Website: macys
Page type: gifting
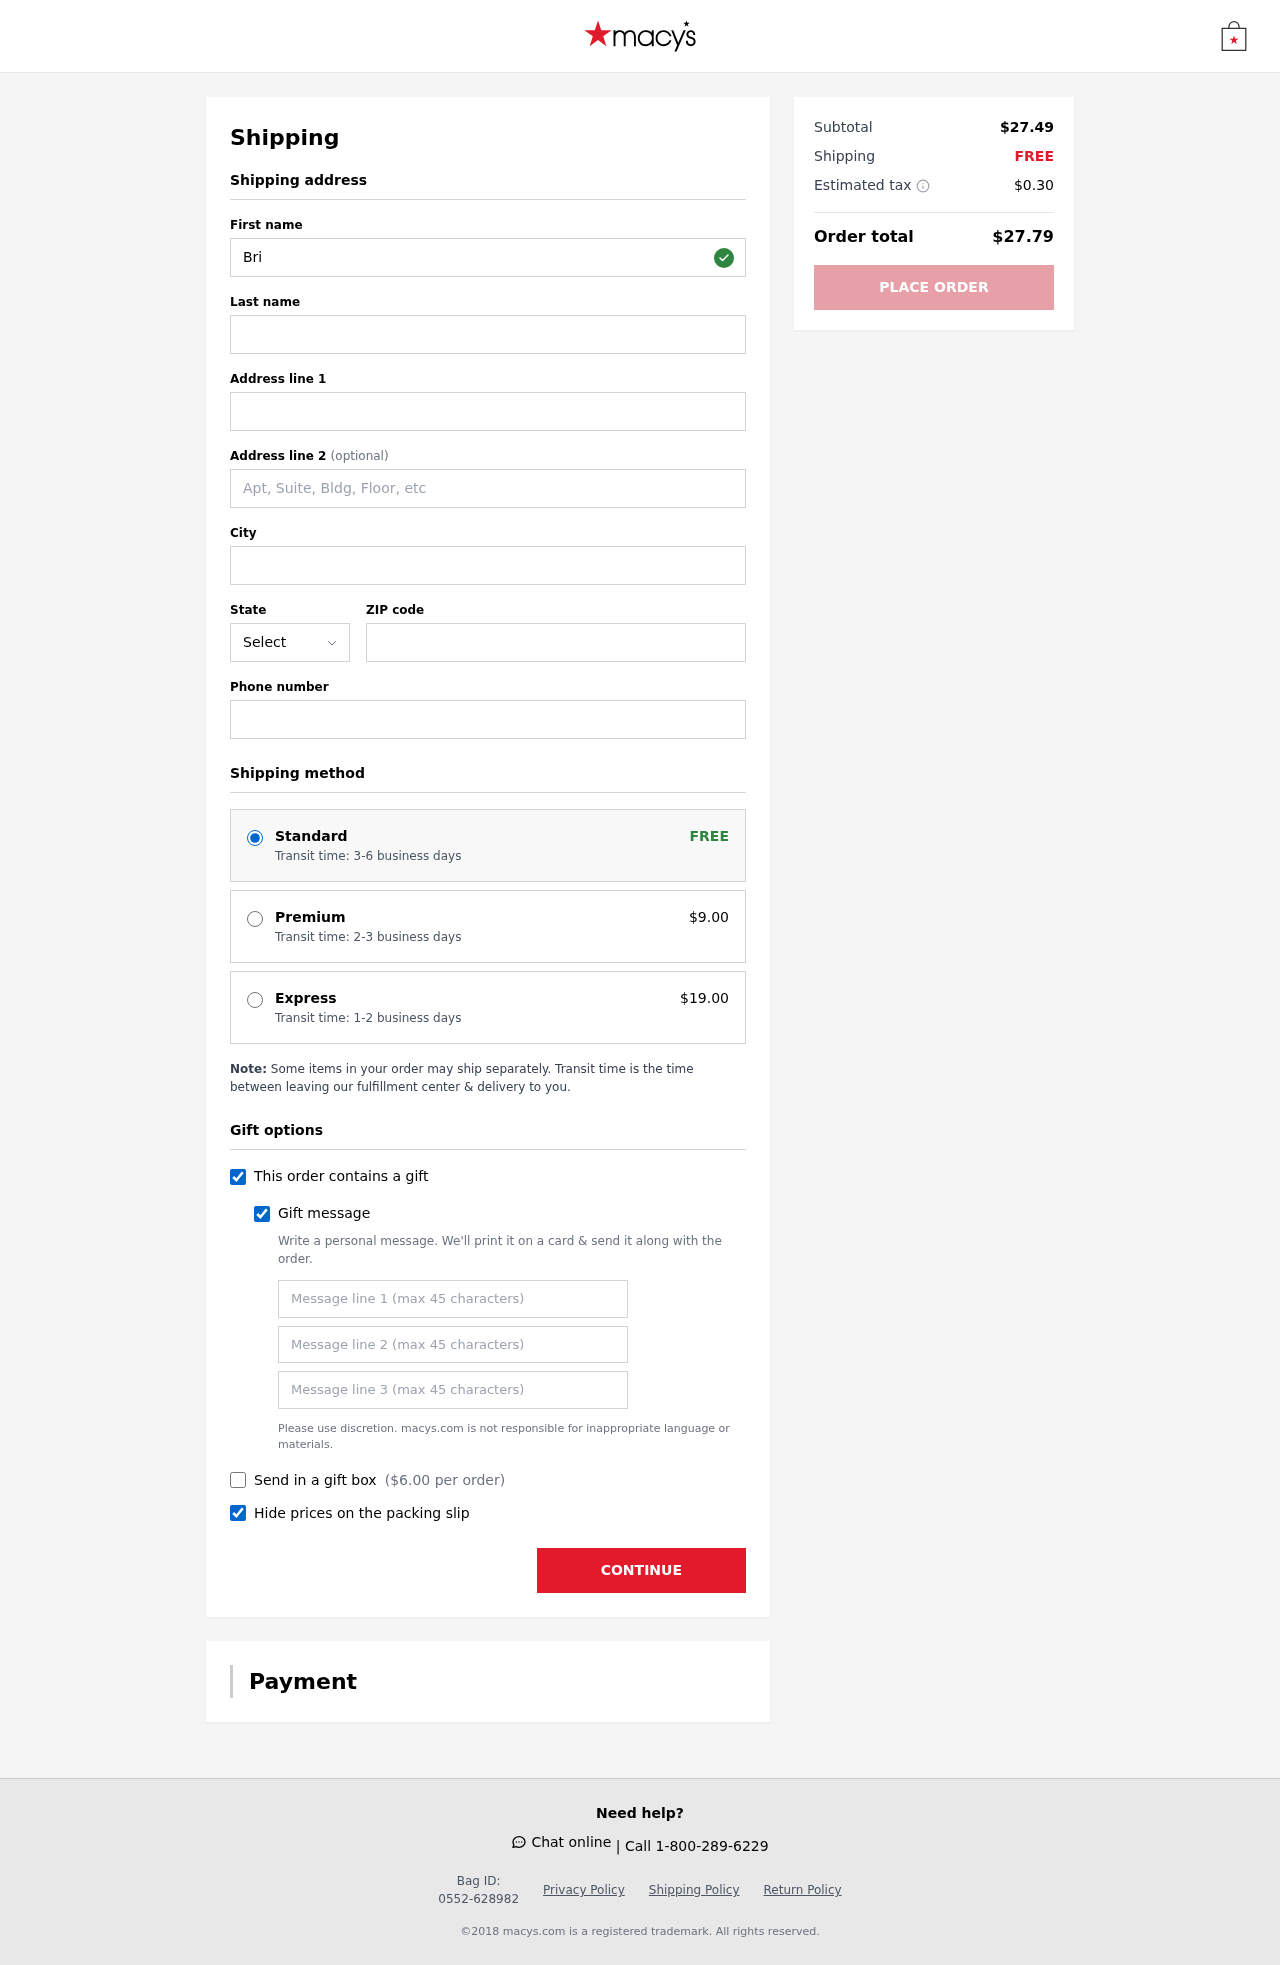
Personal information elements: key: PII_STATE_ABBR
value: GU
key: PII_FIRSTNAME
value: Briana
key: PII_LASTNAME
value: Todd
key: PII_STREET
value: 756 Stacey Burg Apt. 811
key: PII_STREET2
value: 1302 David Turnpike Suite 899
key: PII_CITY
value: East Monica
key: PII_POSTCODE
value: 35480
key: PII_PHONE
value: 3366231243
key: PII_GIFT_MESSAGE
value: Hey Timothy! I saw this belt and immediately thought of how perfectly it would fit into your style. Just a little something to add some flair to your outfits—hope you love it!
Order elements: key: ORDER_SHIPPING_STANDARD
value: Transit time: 3-6 business days
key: ORDER_SHIPPING_PREMIUM
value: Transit time: 2-3 business days
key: ORDER_SHIPPING_PREMIUM_PRICE
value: $9.00
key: ORDER_SHIPPING_EXPRESS
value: Transit time: 1-2 business days
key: ORDER_SHIPPING_EXPRESS_PRICE
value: $19.00
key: ORDER_GIFT_BOX_PRICE
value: $6.00
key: ORDER_SUBTOTAL
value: $27.49
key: ORDER_SHIPPING_COST
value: FREE
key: ORDER_TAX
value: $0.30
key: ORDER_TOTAL
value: $27.79